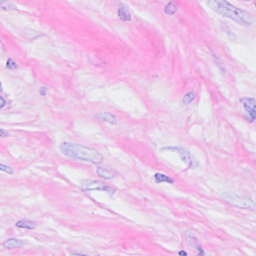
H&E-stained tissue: Breast